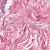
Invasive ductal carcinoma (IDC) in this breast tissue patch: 0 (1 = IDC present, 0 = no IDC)